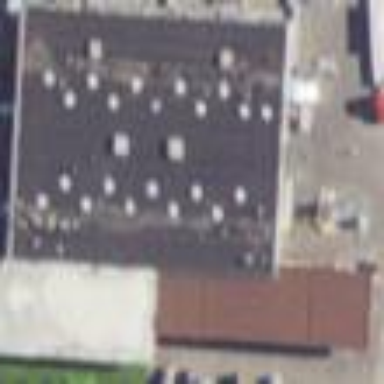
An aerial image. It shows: Industrial building.